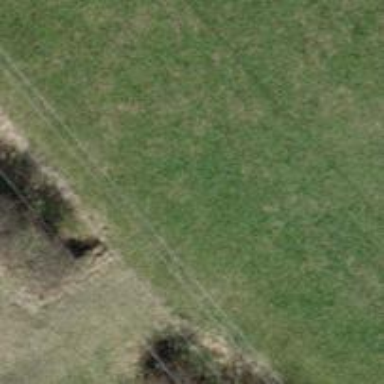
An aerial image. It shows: Grassy track road with grade 4 track type.